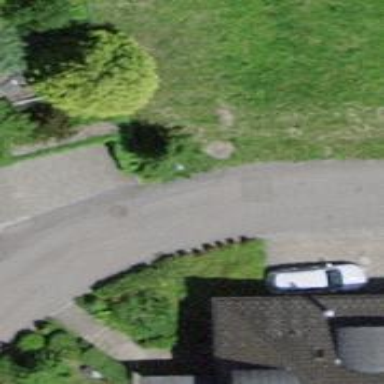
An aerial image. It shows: Residential road.